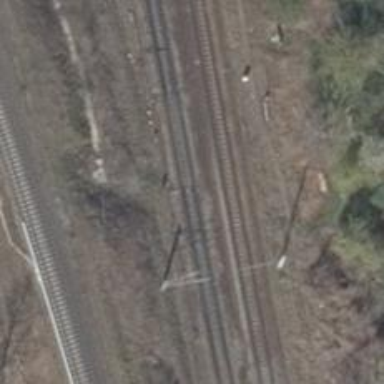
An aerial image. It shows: Contact line indicates electrification.